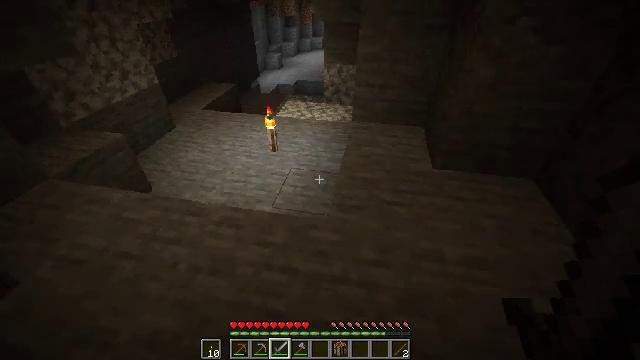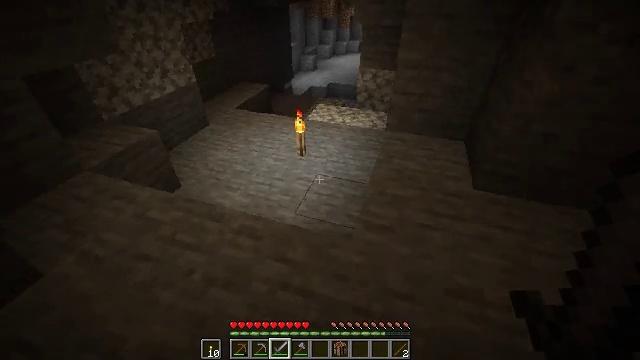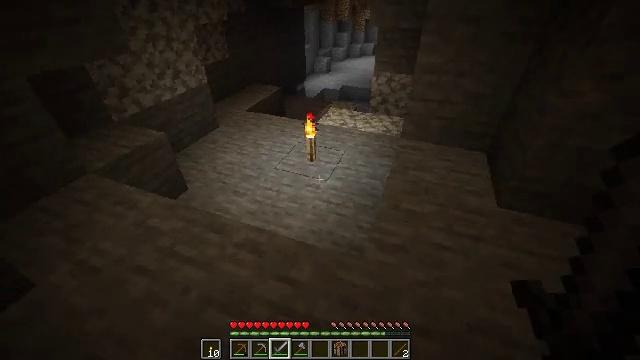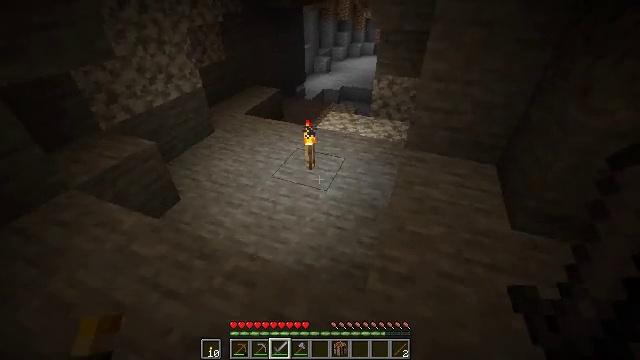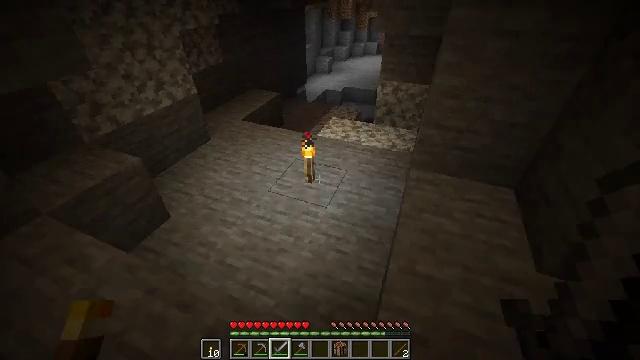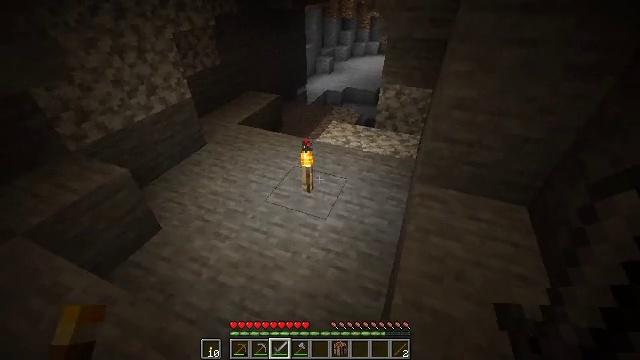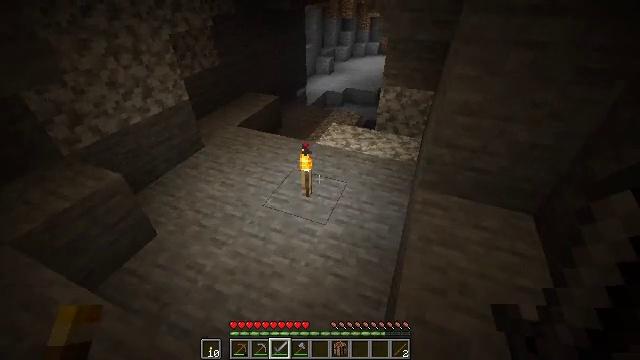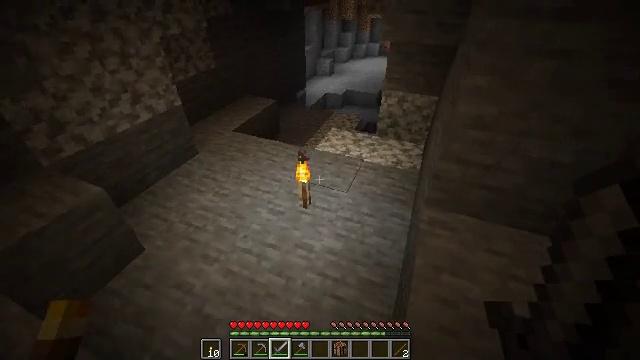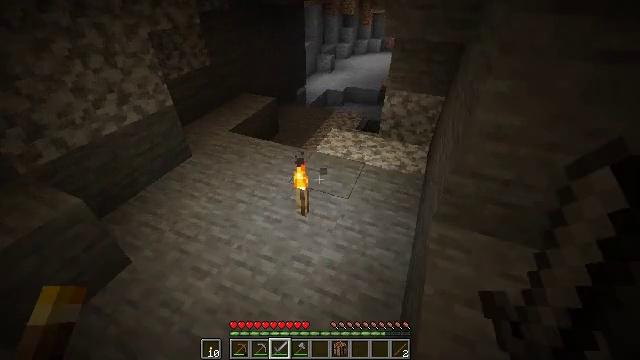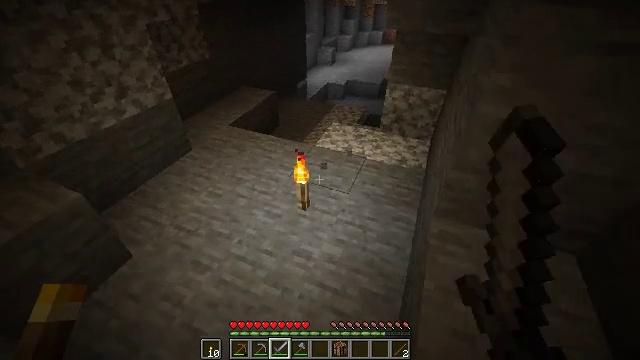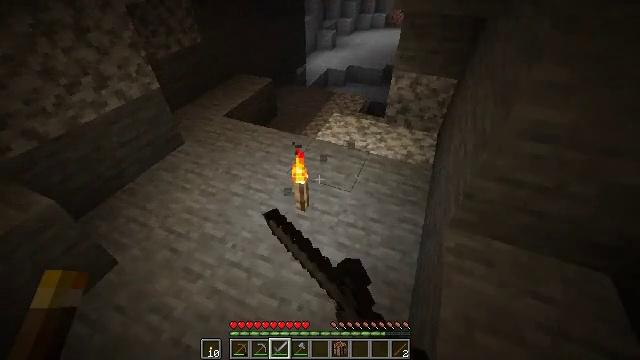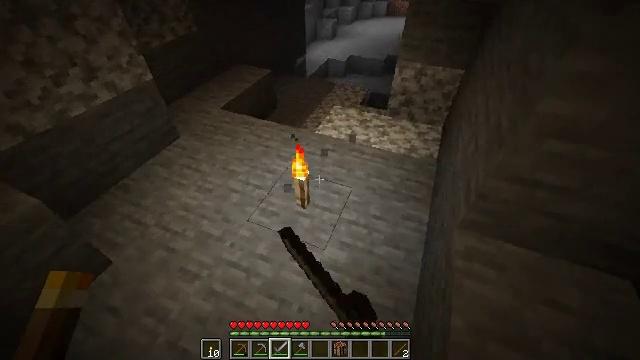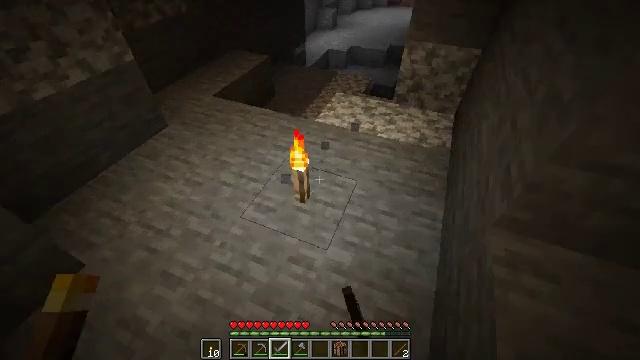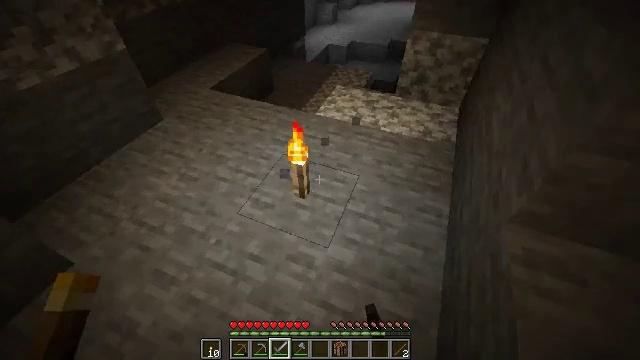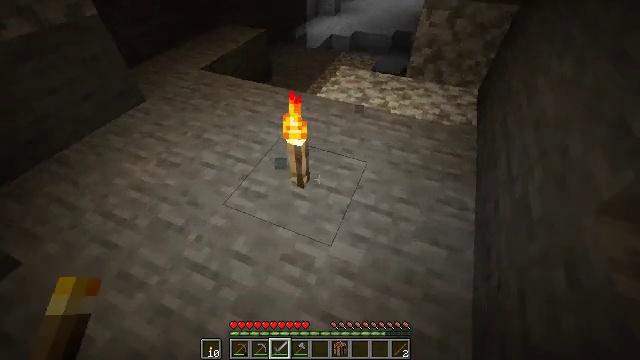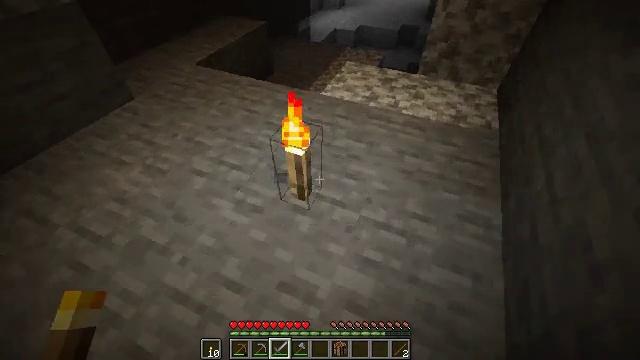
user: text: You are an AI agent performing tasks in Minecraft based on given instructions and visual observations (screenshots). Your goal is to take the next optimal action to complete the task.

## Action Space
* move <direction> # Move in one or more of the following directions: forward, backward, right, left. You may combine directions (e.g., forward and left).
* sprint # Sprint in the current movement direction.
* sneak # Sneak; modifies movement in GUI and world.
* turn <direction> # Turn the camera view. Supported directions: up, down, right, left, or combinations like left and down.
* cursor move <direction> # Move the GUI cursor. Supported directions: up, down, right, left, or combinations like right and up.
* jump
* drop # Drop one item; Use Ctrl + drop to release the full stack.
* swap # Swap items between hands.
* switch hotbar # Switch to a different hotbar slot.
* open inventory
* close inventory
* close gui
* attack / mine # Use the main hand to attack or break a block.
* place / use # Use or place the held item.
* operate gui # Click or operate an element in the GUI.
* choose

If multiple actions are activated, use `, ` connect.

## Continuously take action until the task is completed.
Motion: motion action
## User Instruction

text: Retrieve the torch.
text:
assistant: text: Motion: move forward, turn left
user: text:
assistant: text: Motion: move forward, turn left
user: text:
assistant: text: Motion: move forward
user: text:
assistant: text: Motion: move forward
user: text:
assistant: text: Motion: move forward
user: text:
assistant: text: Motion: move forward
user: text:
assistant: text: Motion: move forward
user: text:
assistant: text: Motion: move forward, turn down, attack / mine
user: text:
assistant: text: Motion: move forward, turn down, attack / mine
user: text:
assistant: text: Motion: move forward, turn down, attack / mine
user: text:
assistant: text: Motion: move forward, turn down
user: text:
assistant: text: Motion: move forward, turn down
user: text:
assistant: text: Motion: move forward
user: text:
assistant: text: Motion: move forward
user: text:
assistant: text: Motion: move forward
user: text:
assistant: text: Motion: move forward, turn left and down, attack / mine
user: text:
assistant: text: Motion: attack / mine
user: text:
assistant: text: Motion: attack / mine
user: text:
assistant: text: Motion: no_op
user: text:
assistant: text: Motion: no_op
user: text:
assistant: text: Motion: no_op